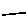
Label: line